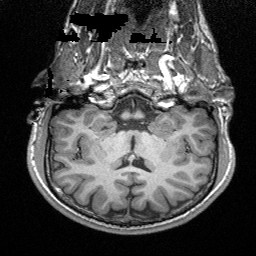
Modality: T1w
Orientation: sagittal